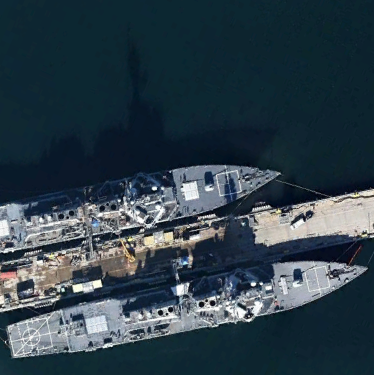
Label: destroyer